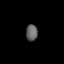
Tissue: lung
Cell type: Epithelial cells
Senescence score: 0.09146
Nuclear area (px): 183
Mean DAPI intensity: 99.858